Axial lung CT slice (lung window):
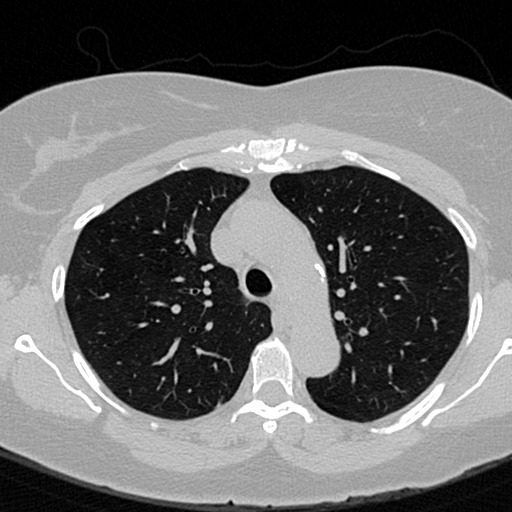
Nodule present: no